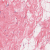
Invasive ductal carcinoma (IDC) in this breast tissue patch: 0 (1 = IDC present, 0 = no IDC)